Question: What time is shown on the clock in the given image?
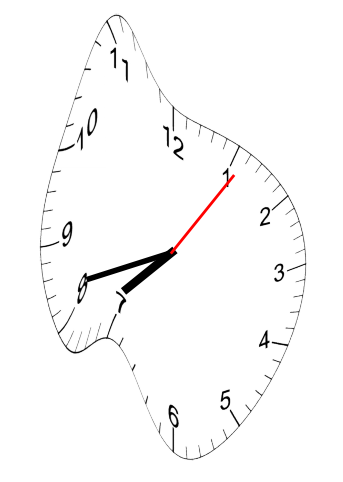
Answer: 07:42:06